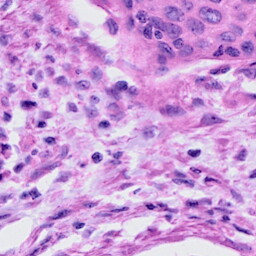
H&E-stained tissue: Cervix